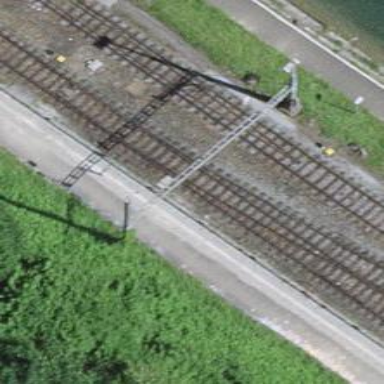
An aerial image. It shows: Railway switch.